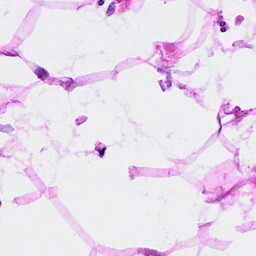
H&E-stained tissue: Breast